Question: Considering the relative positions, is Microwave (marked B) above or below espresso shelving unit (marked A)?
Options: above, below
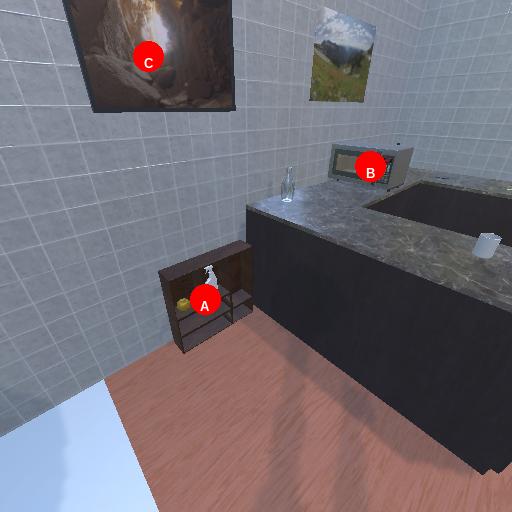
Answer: above